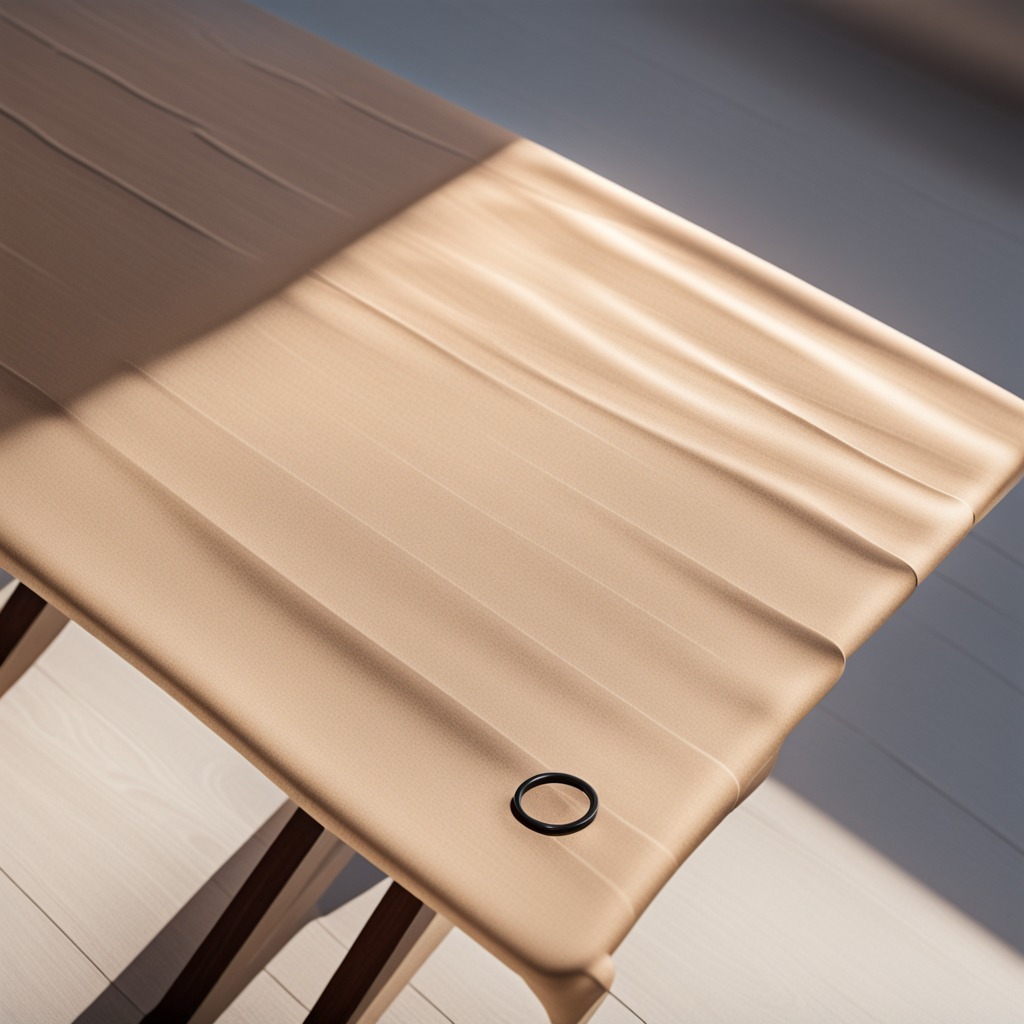
A rubber O-ring is lying on the wooden table.